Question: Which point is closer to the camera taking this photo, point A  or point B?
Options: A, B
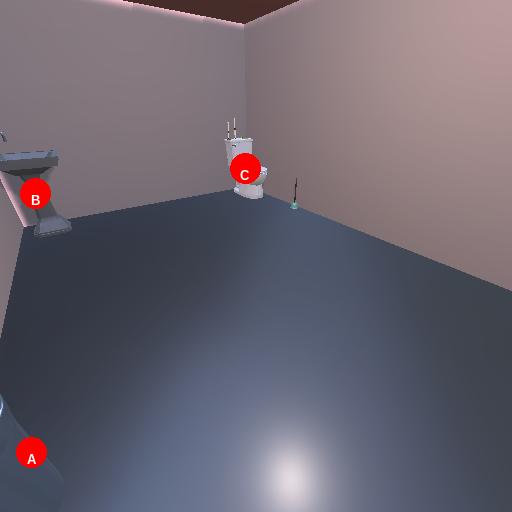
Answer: A